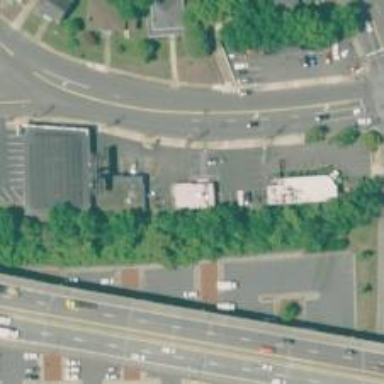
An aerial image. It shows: Convenience shop.